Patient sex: F
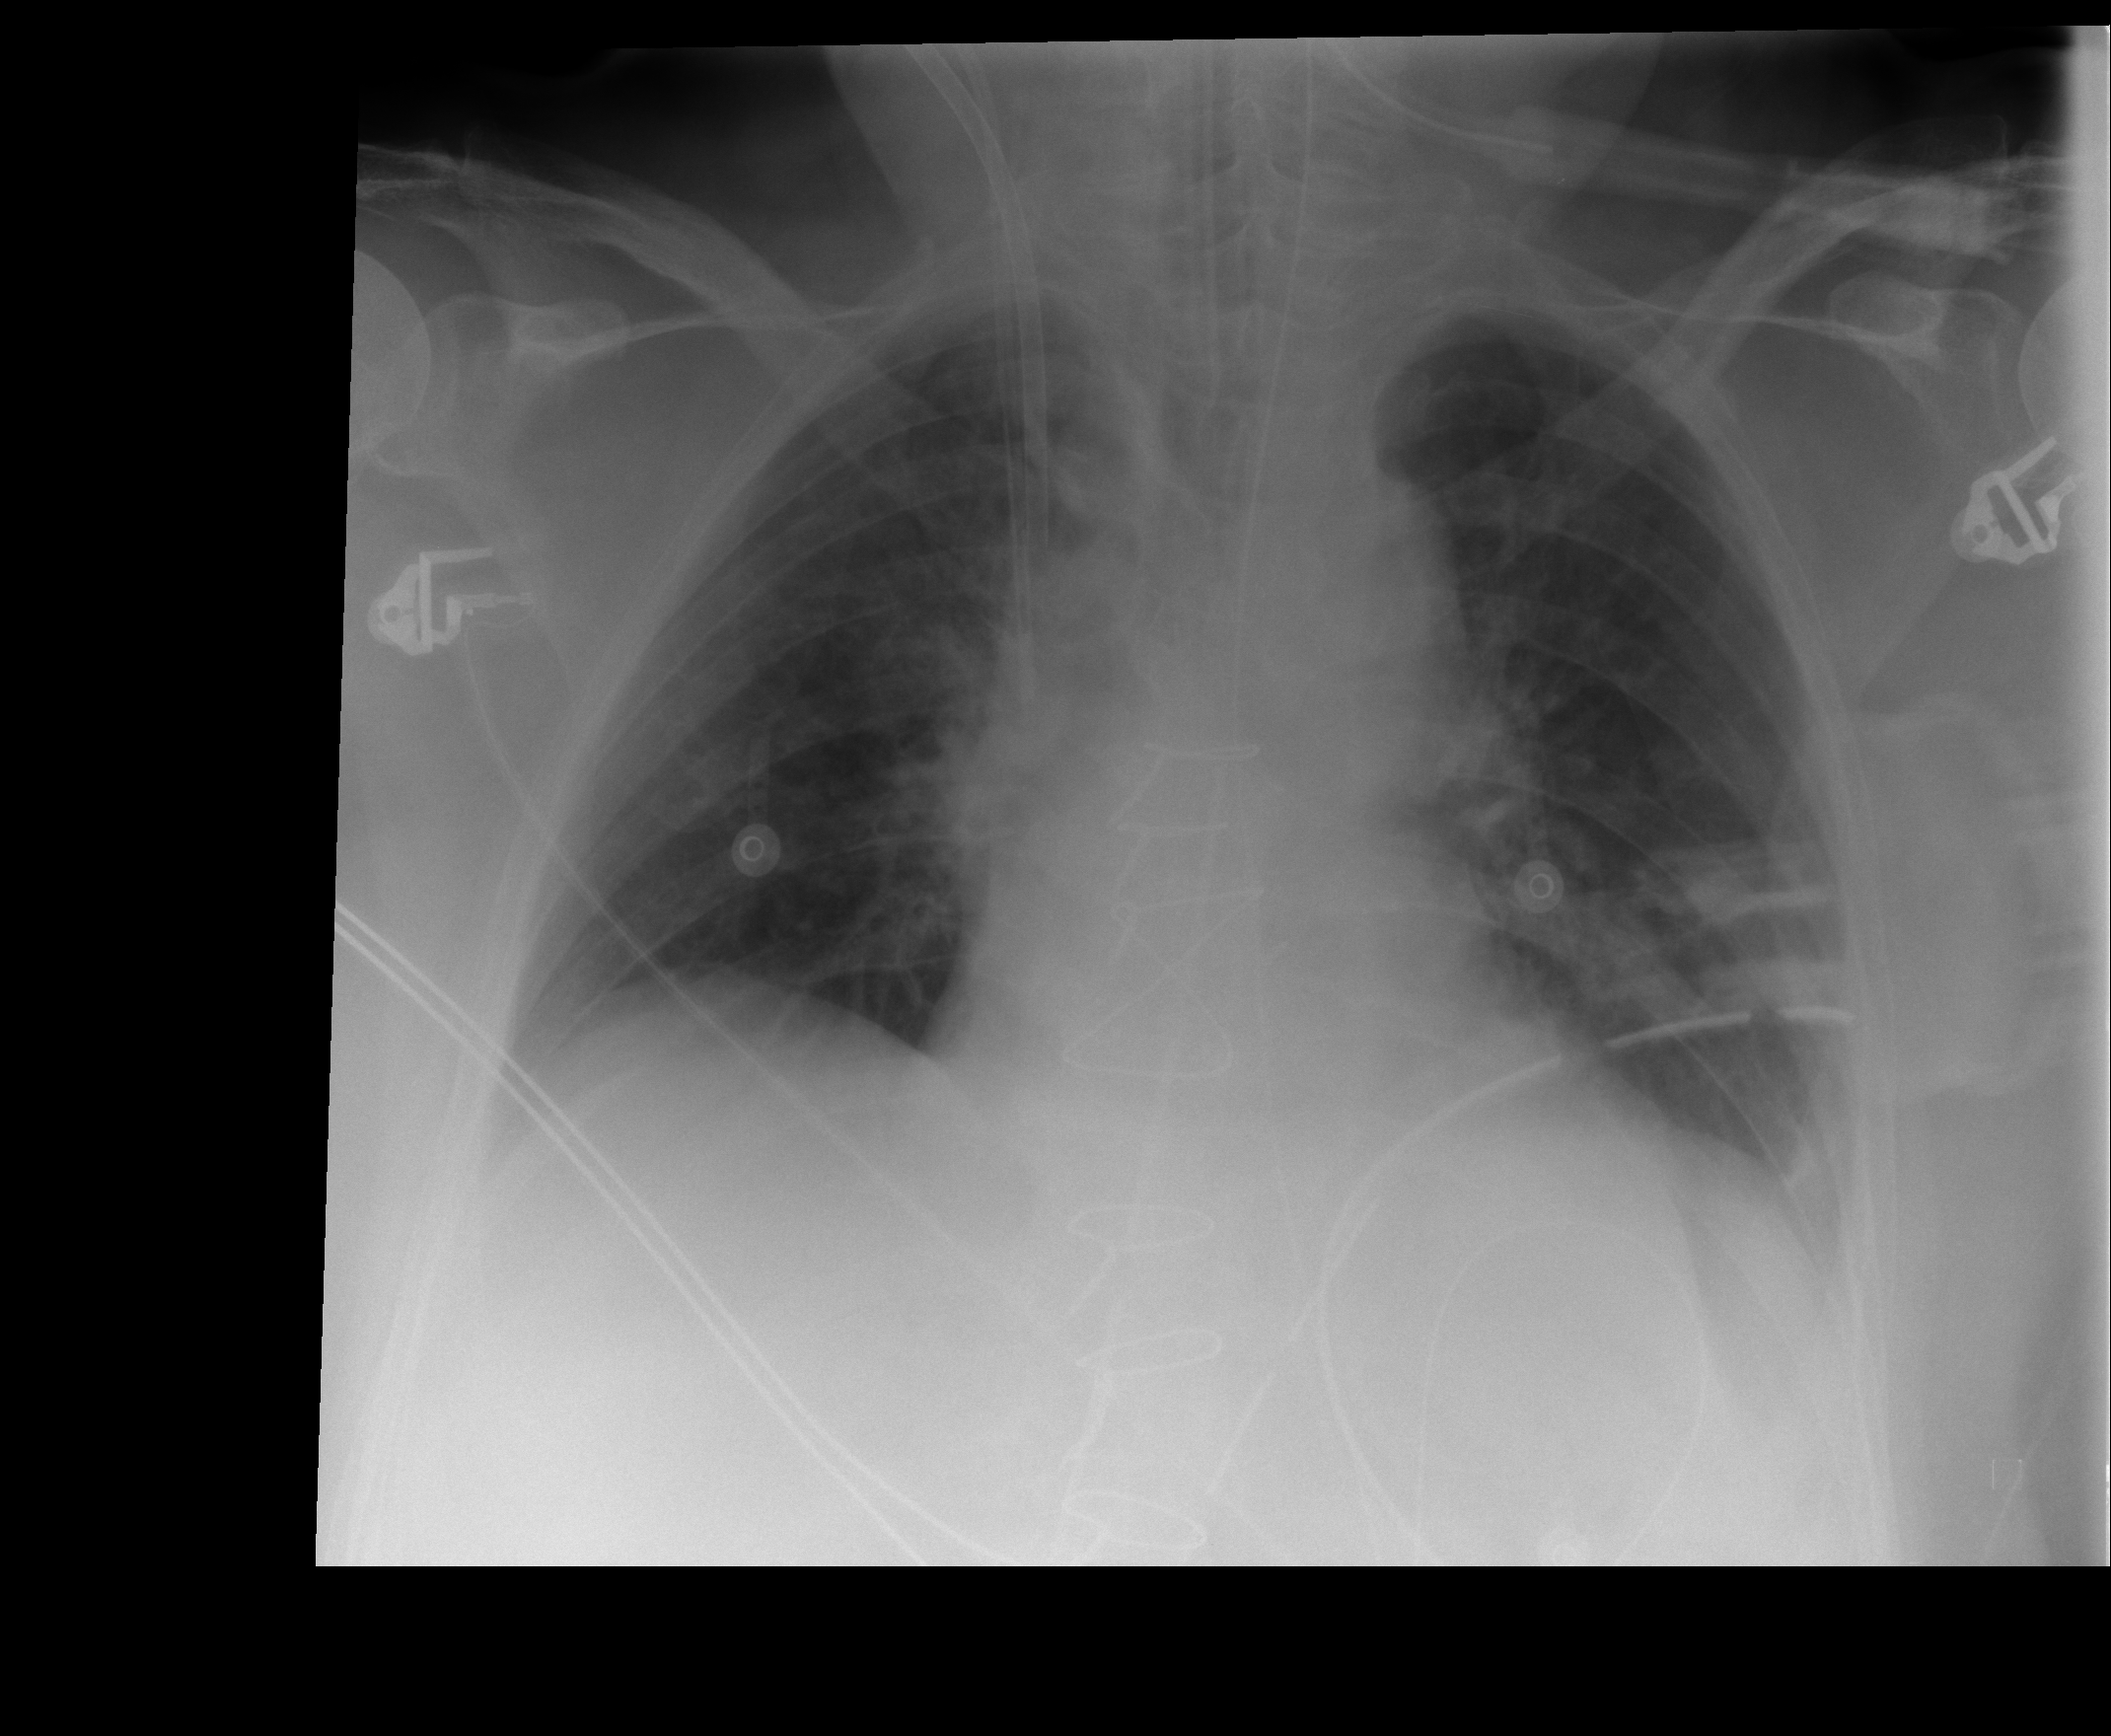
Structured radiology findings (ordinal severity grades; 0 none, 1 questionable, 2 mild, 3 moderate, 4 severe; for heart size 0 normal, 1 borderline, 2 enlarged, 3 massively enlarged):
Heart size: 1
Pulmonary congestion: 2
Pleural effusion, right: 1
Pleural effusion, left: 0
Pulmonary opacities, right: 0
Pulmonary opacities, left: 0
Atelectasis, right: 1
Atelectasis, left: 1